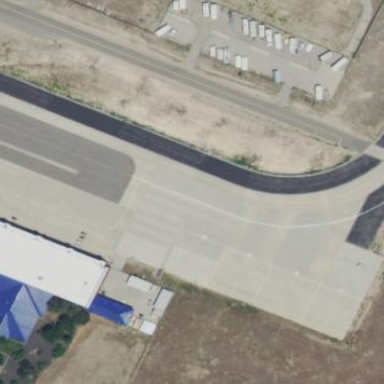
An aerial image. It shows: Apron at the airport.